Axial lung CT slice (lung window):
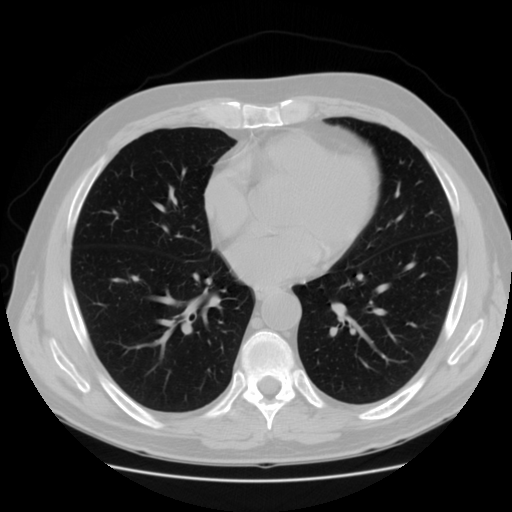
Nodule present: no